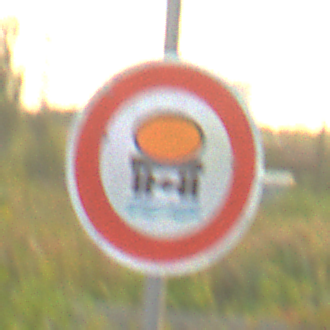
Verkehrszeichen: VerbotFahrzeugeWassergefaehrdenderLadung
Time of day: SunriseSunset
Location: Outdoor (Suburban)
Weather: PartlyCloudy
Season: NotSpecified
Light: Natural